The plot is a time-scale (wavelet) decomposition of a bearing vibration signal. Determine the bearing's health state. Answer with exactly one of: normal, inner_race, outer_race, ball.
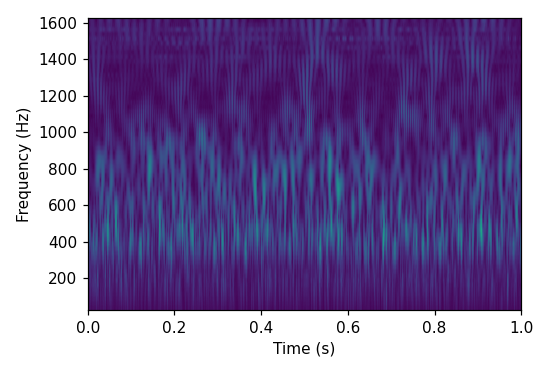
Answer: outer_race